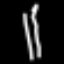
Label: fork